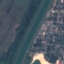
Label: River